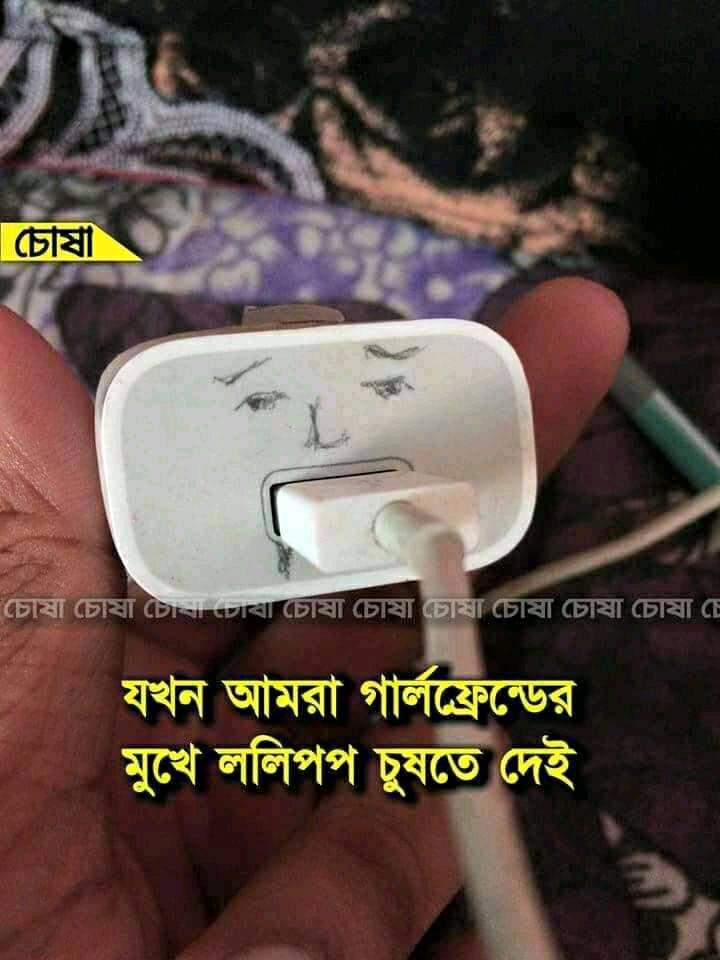
Caption: যখন আমরা গালফ্রেন্ডের মুখে ললিপপ চুষতে দেই
Label: hate